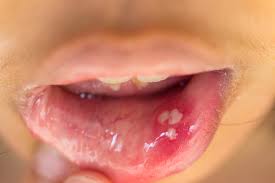
Condition: Mouth Ulcer